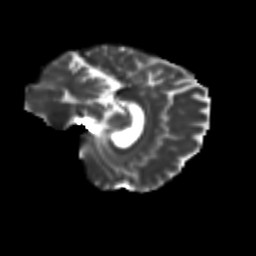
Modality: T2w
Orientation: sagittal
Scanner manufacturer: siemens
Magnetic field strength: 3 T
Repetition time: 9.2 s
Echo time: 0.084 s